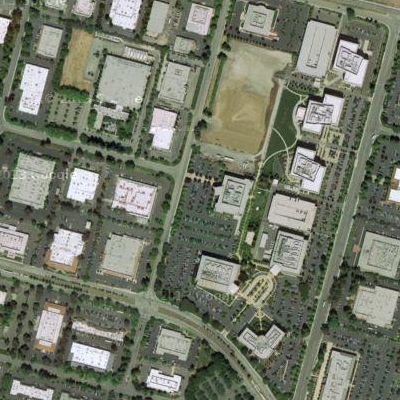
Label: cIndustry